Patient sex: M
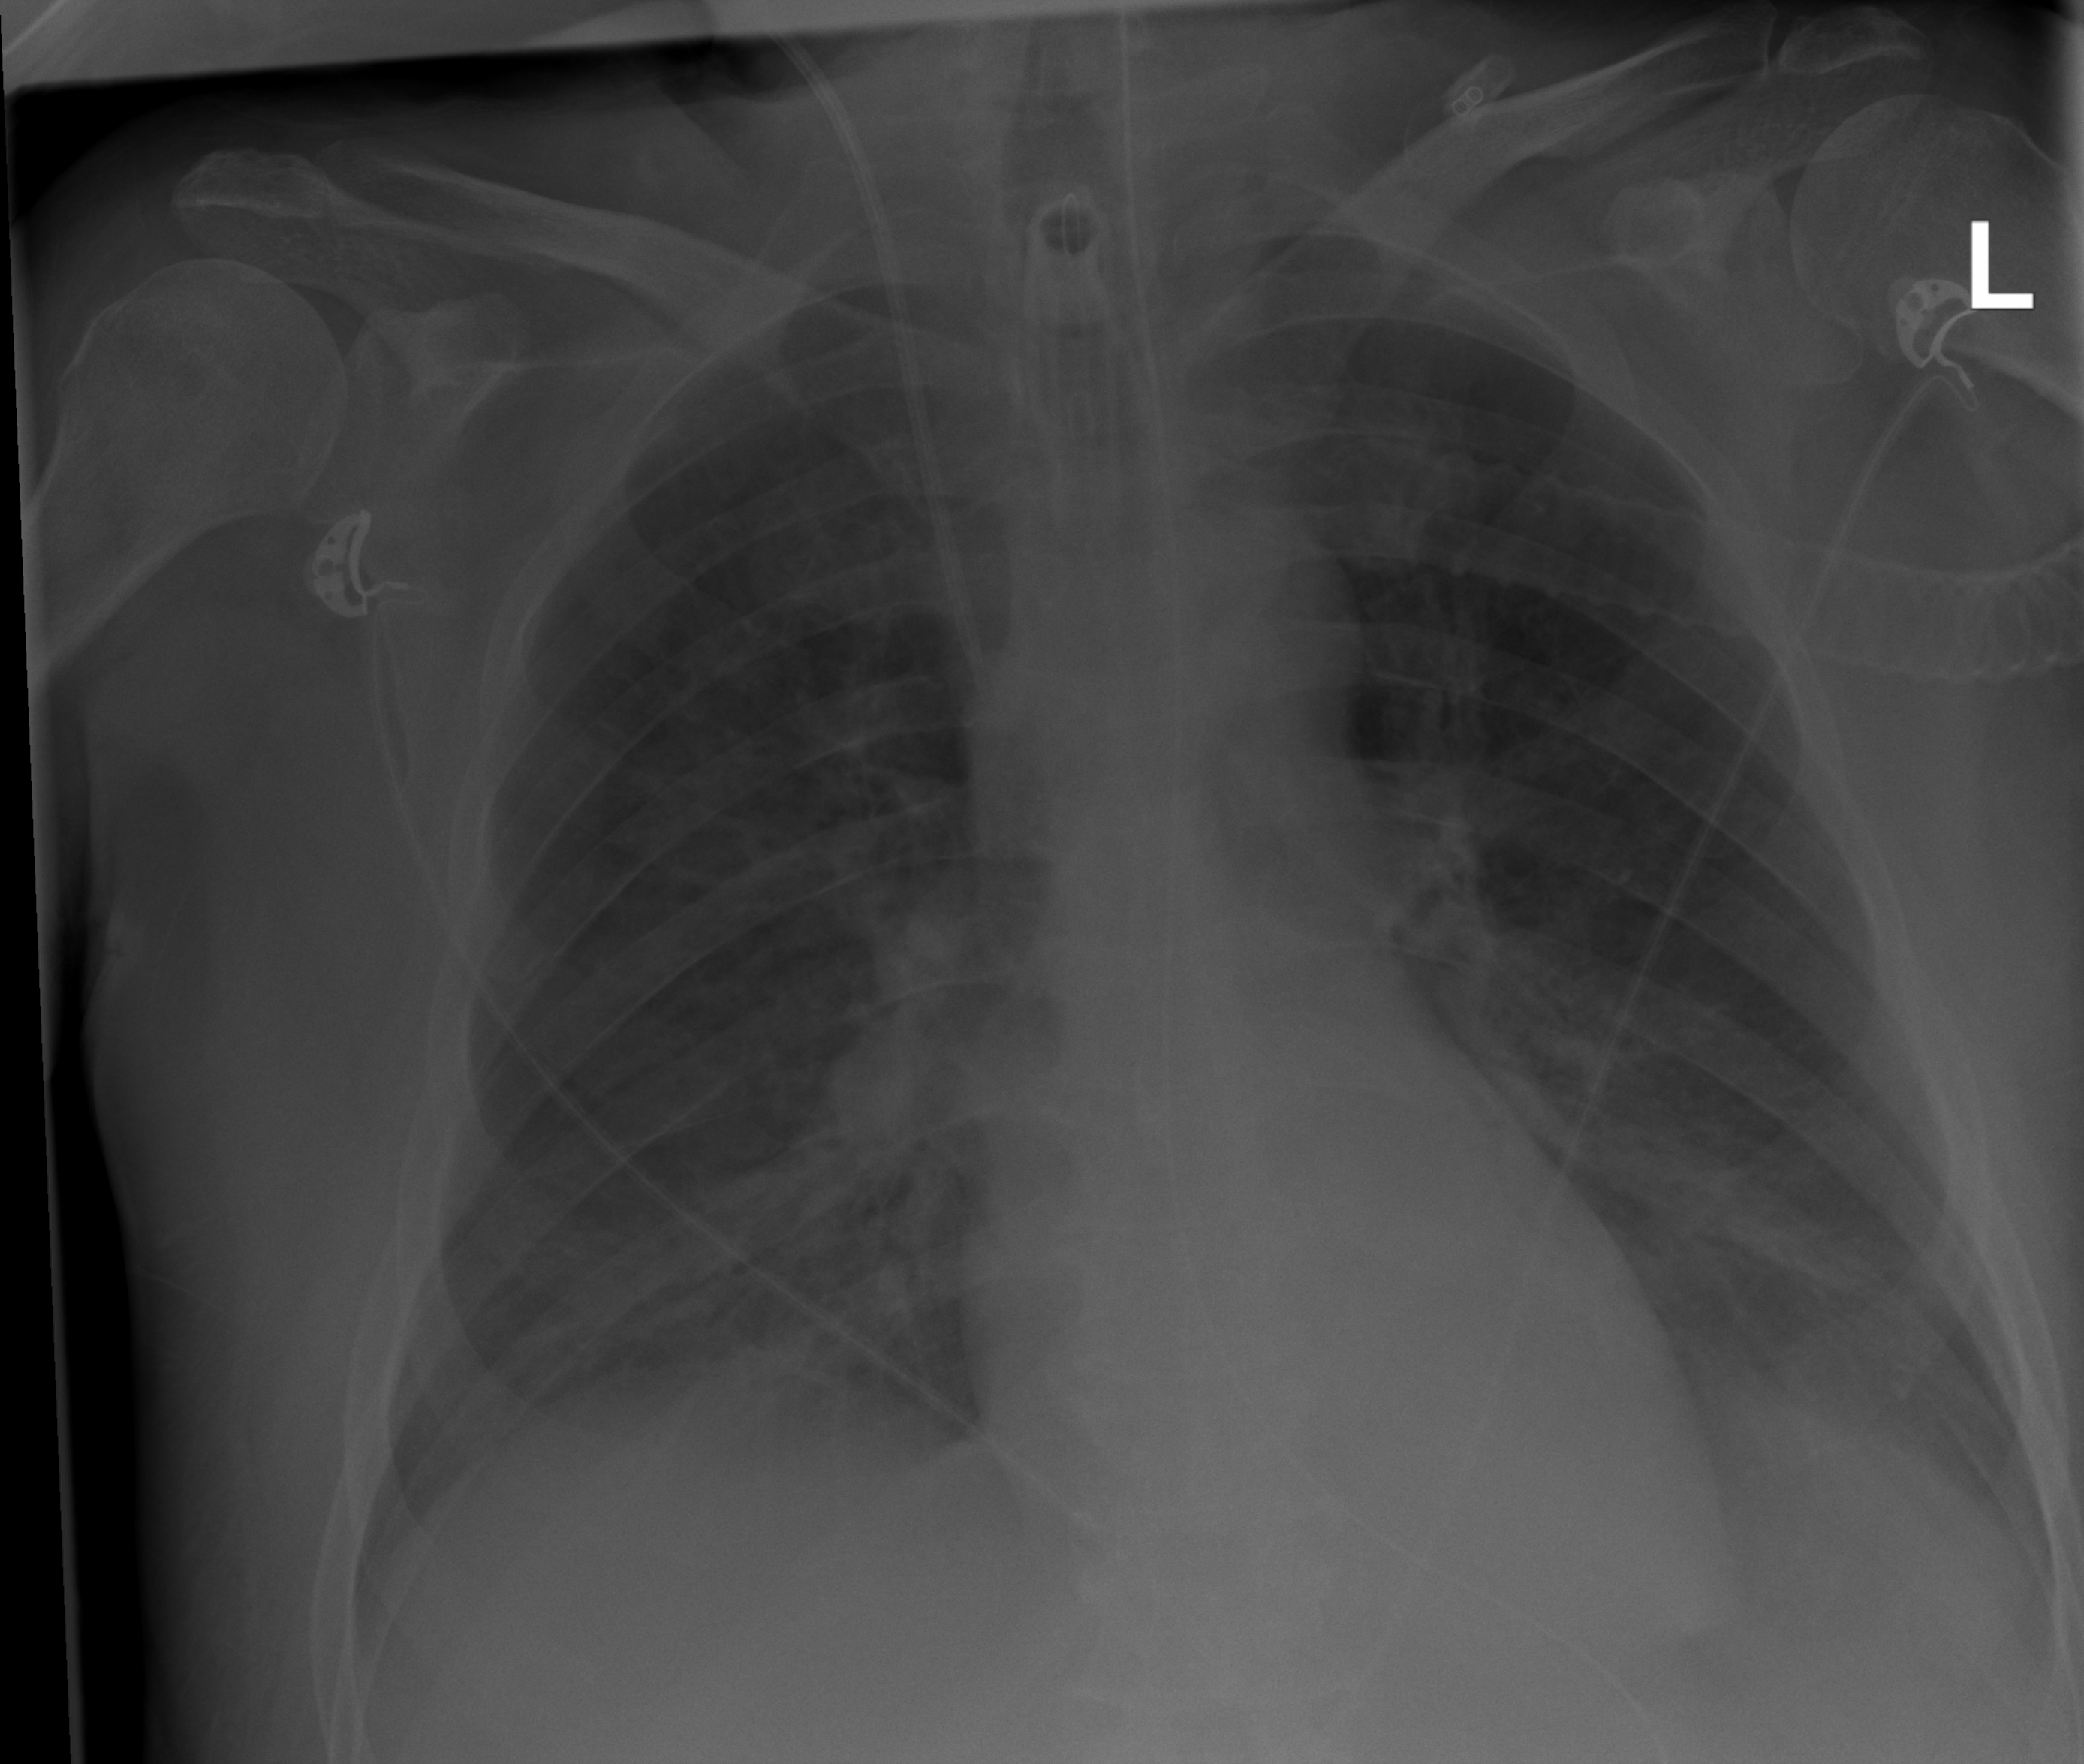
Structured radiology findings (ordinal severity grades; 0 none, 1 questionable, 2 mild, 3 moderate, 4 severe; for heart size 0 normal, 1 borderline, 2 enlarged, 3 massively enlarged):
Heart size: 0
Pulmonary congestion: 0
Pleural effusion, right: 1
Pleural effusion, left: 2
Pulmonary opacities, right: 2
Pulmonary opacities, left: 2
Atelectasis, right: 2
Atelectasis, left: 2